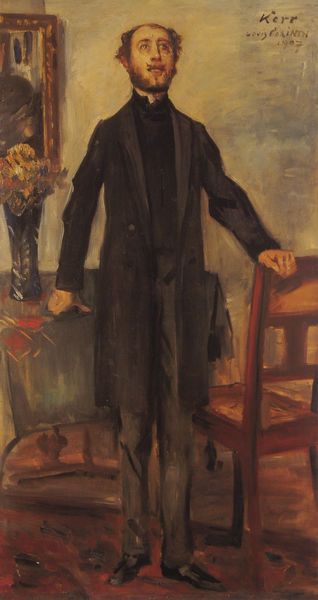
Titel: Porträt Alfred Kerr
Künstler: Lovis Corinth
Standort: Berlin
Institution: Stadtmuseum
Schlagwörter: dunkel, gemälde, hand, mann, schatten, gelb, grün, impressionismus, blume, blumen, braun, daumen, degas, elegant, finger, grau, hell, licht, mund, nase, ohr, raum, schwarz, stirn, stuhl, stützen, tisch, zimmer, ölbild, blick, rot, tuch, hochformat, rock, teppich, anzug, bart, hemd, hose, jacke, schnurrbart, wand, arm, arme, augen, gesicht, helld, kragen, rahmen, stehen, vollbart, bild, herr, holzstuhl, hände, innenraum, portrait, porträt, signatur, spiegel, tischbein, tischdecke, tischtuch, öl, schlank, boden, interieur, mantel, pose, stehend, adel, decke, frontal, kinn, lippen, ohren, schultern, vornehm, stilleben, vase, schrift, bilderrahmen, ecke, blumenvase, lehne, haltung, schuhe, warm, ölgemälde, blue, chair, hands, red, white, frack, black, carpet, collar, face, green, hair, interior, nose, painting, robe, room, sprechen, steif, table, wall, yellow, streng, glatze, halstuch, aufrecht, stuhllehne, festhalten, manet, flowers, mirror, picture, teppichboden, brown, stube, aufstützen, fliege, gehrock, jackett, jahreszahl, jacket, weste, hoch, blumenstrauss, strauß, oben, gogh, lehnstuhl, steht, groß, portait, brille, stand, schuh, portrai, halbglatze, ganzfigur, wärme, eitel, pfarrer, wood, portät, eitelkeit, man, stark, aufgestützt, erhoben, pastor, head, rötlich, strenge, eyes, suit, manteö, frame, look, coat, mouth, realism, beard, matisse, eleganz, arms, clothes, vertikale, bald, ears, pants, shoes, legs, impressionist, fingers, hochmut, sprache, hochmütig, antichambrieren, stick, shirt, stramm, mustache, leg, kerr, bogh, overcoat, zuversichtlich, living room, jar, indoors, facial hair, sir, vbnvg, porträit